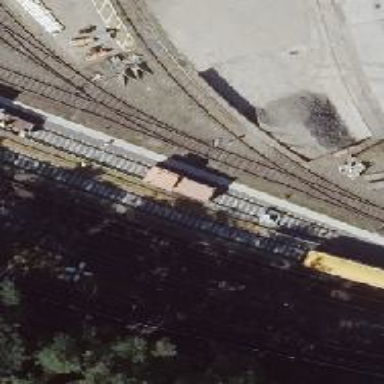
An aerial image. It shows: Yard area with electrified rail on top.